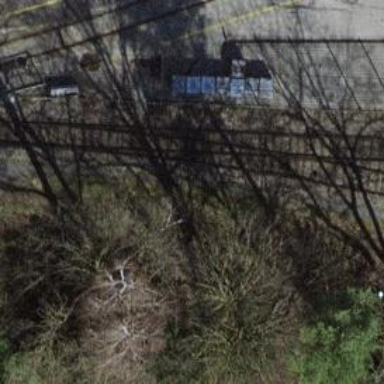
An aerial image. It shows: Railway switch.